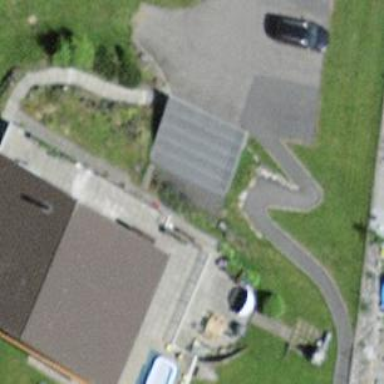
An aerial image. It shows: Garage.